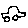
Label: car